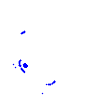
Particle: kaon